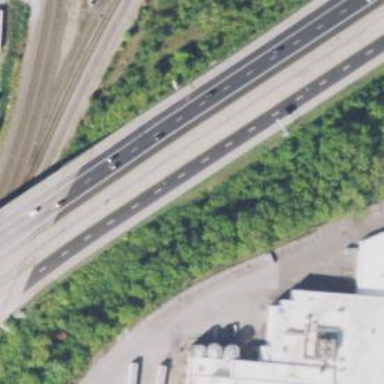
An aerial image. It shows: Motorway with asphalt surface and embankment.